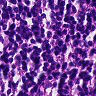
Metastatic tissue present: no